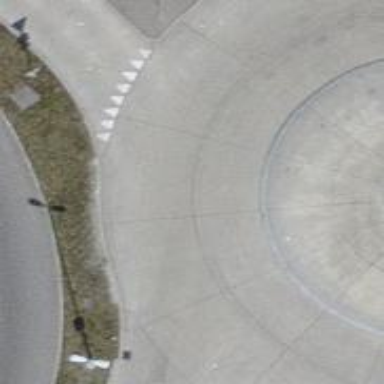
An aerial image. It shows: Secondary road with concrete surface that forms roundabout at the junction.